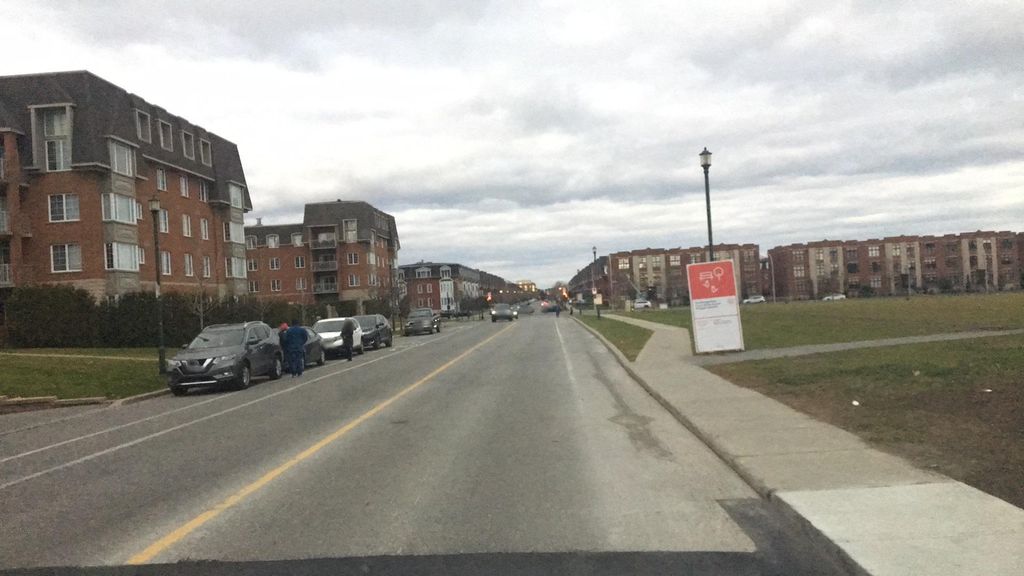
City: montreal